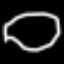
Label: octagon